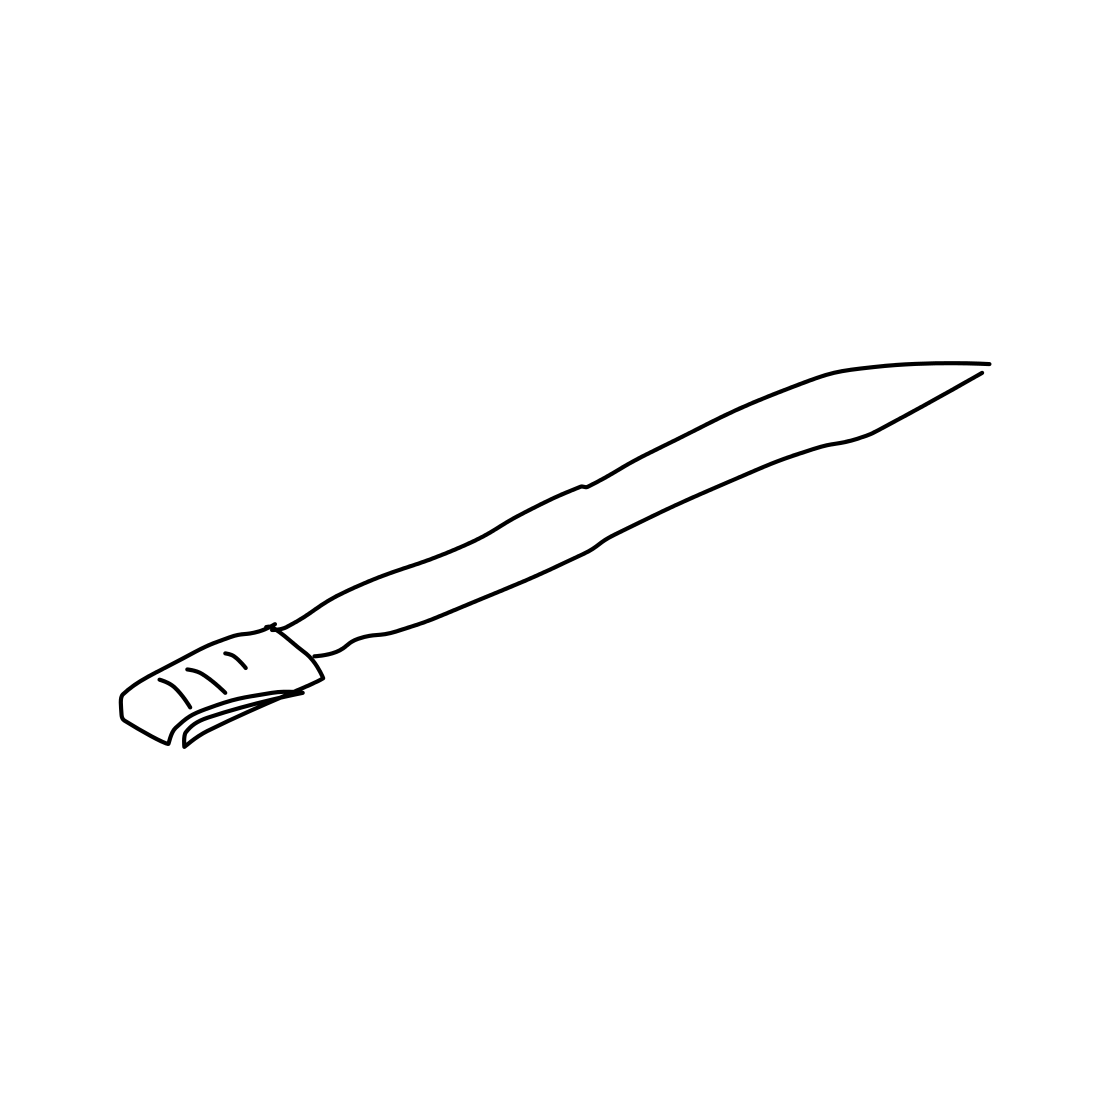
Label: sword